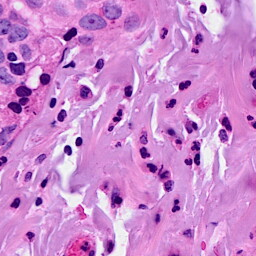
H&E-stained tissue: Breast